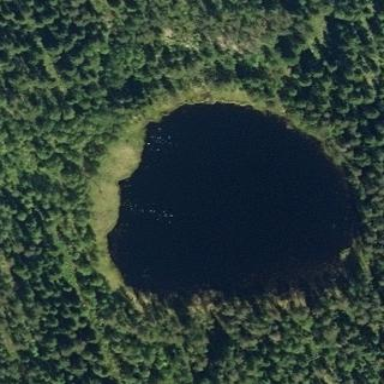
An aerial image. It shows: Serene lake surrounded by nature.